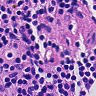
Metastatic tissue present: no